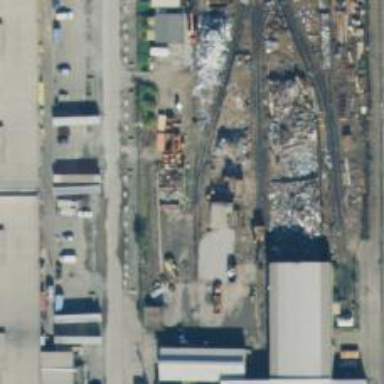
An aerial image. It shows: Railway yard.